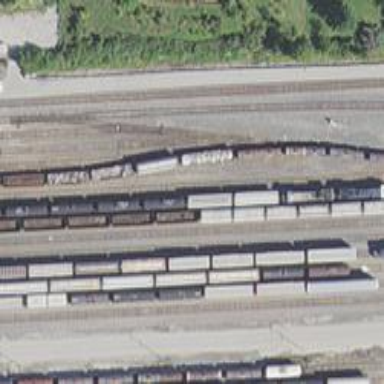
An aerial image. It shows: Railway yard.